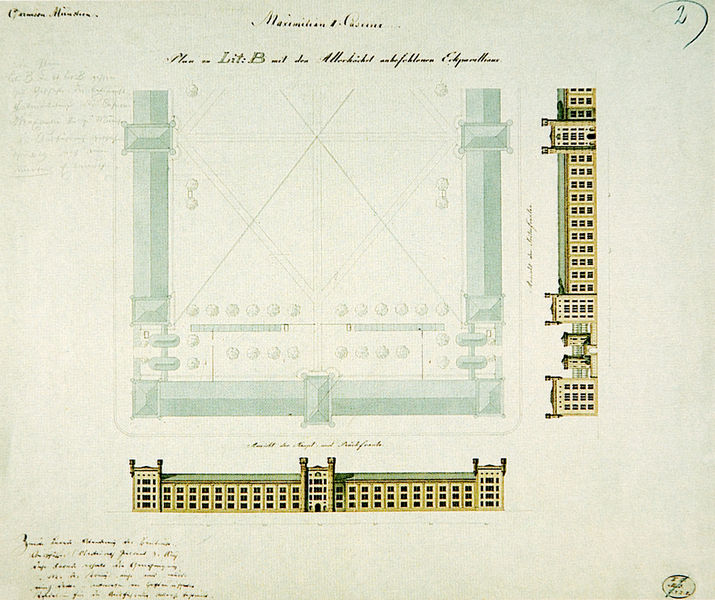
Titel: Maximilian-II-Kaserne, München (Detail)
Künstler: Georg Friedrich Ziebland
Standort: München
Institution: Bayerisches Hauptstaatsarchiv, Kriegsarchiv
Schlagwörter: blau, flügel, weiß, bäume, gelb, grün, ocker, stadt, braun, fenster, grau, mitte, schwarz, skizze, türkis, zeichnung, anlage, dach, gebäude, haus, park, parkanlage, schloss, weg, alt, architektur, lang, signatur, adel, front, schräg, turm, garten, herrschaft, schrift, papier, ecke, ansicht, fassade, zwei, linien, hof, könig, wohnung, seitenansicht, aufsicht, innenhof, dreistöckig, kreuz, rechteck, türme, palast, symmetrisch, titel, seite, text, beschriftung, überschrift, koloriert, stempel, entwurf, tinte, risalit, residenz, rechteckig, geschosse, plan, achsen, pavillon, breit, siegel, querschnitt, handschrift, erklärung, grundriss, palais, aufriss, architekturzeichnung, bauzeichnung, bauplan, risalite, notiz, dreiflügelanlage, schlossanlage, bauskizze, notizen, erweiterung, gartenanlage, maximilian, pavillons, dreiteilung, seitenriss, maximilianeum, geschoß, fensterreihe, hamburg, ehrenhof, bark, herrscherwohnung, mehransicht, schloßflpgel, visierung, baublan, 2